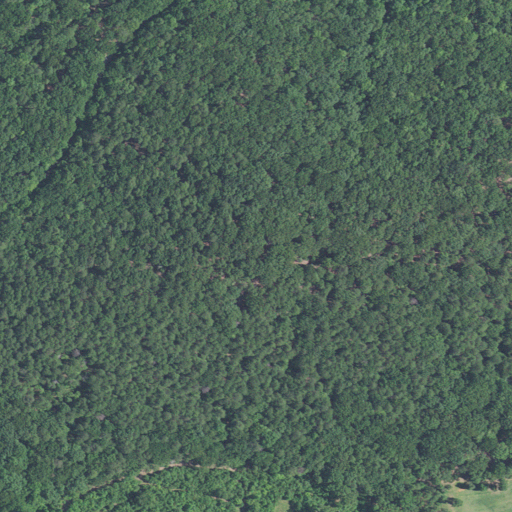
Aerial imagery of ridge(s) in North Carolina named Kings Mountain containing deciduous forest, mixed forest, evergreen forest, pasture, and open development